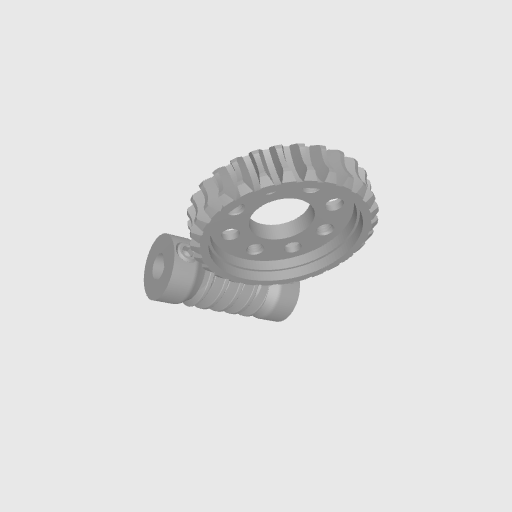
Part: WormGearSet6ID